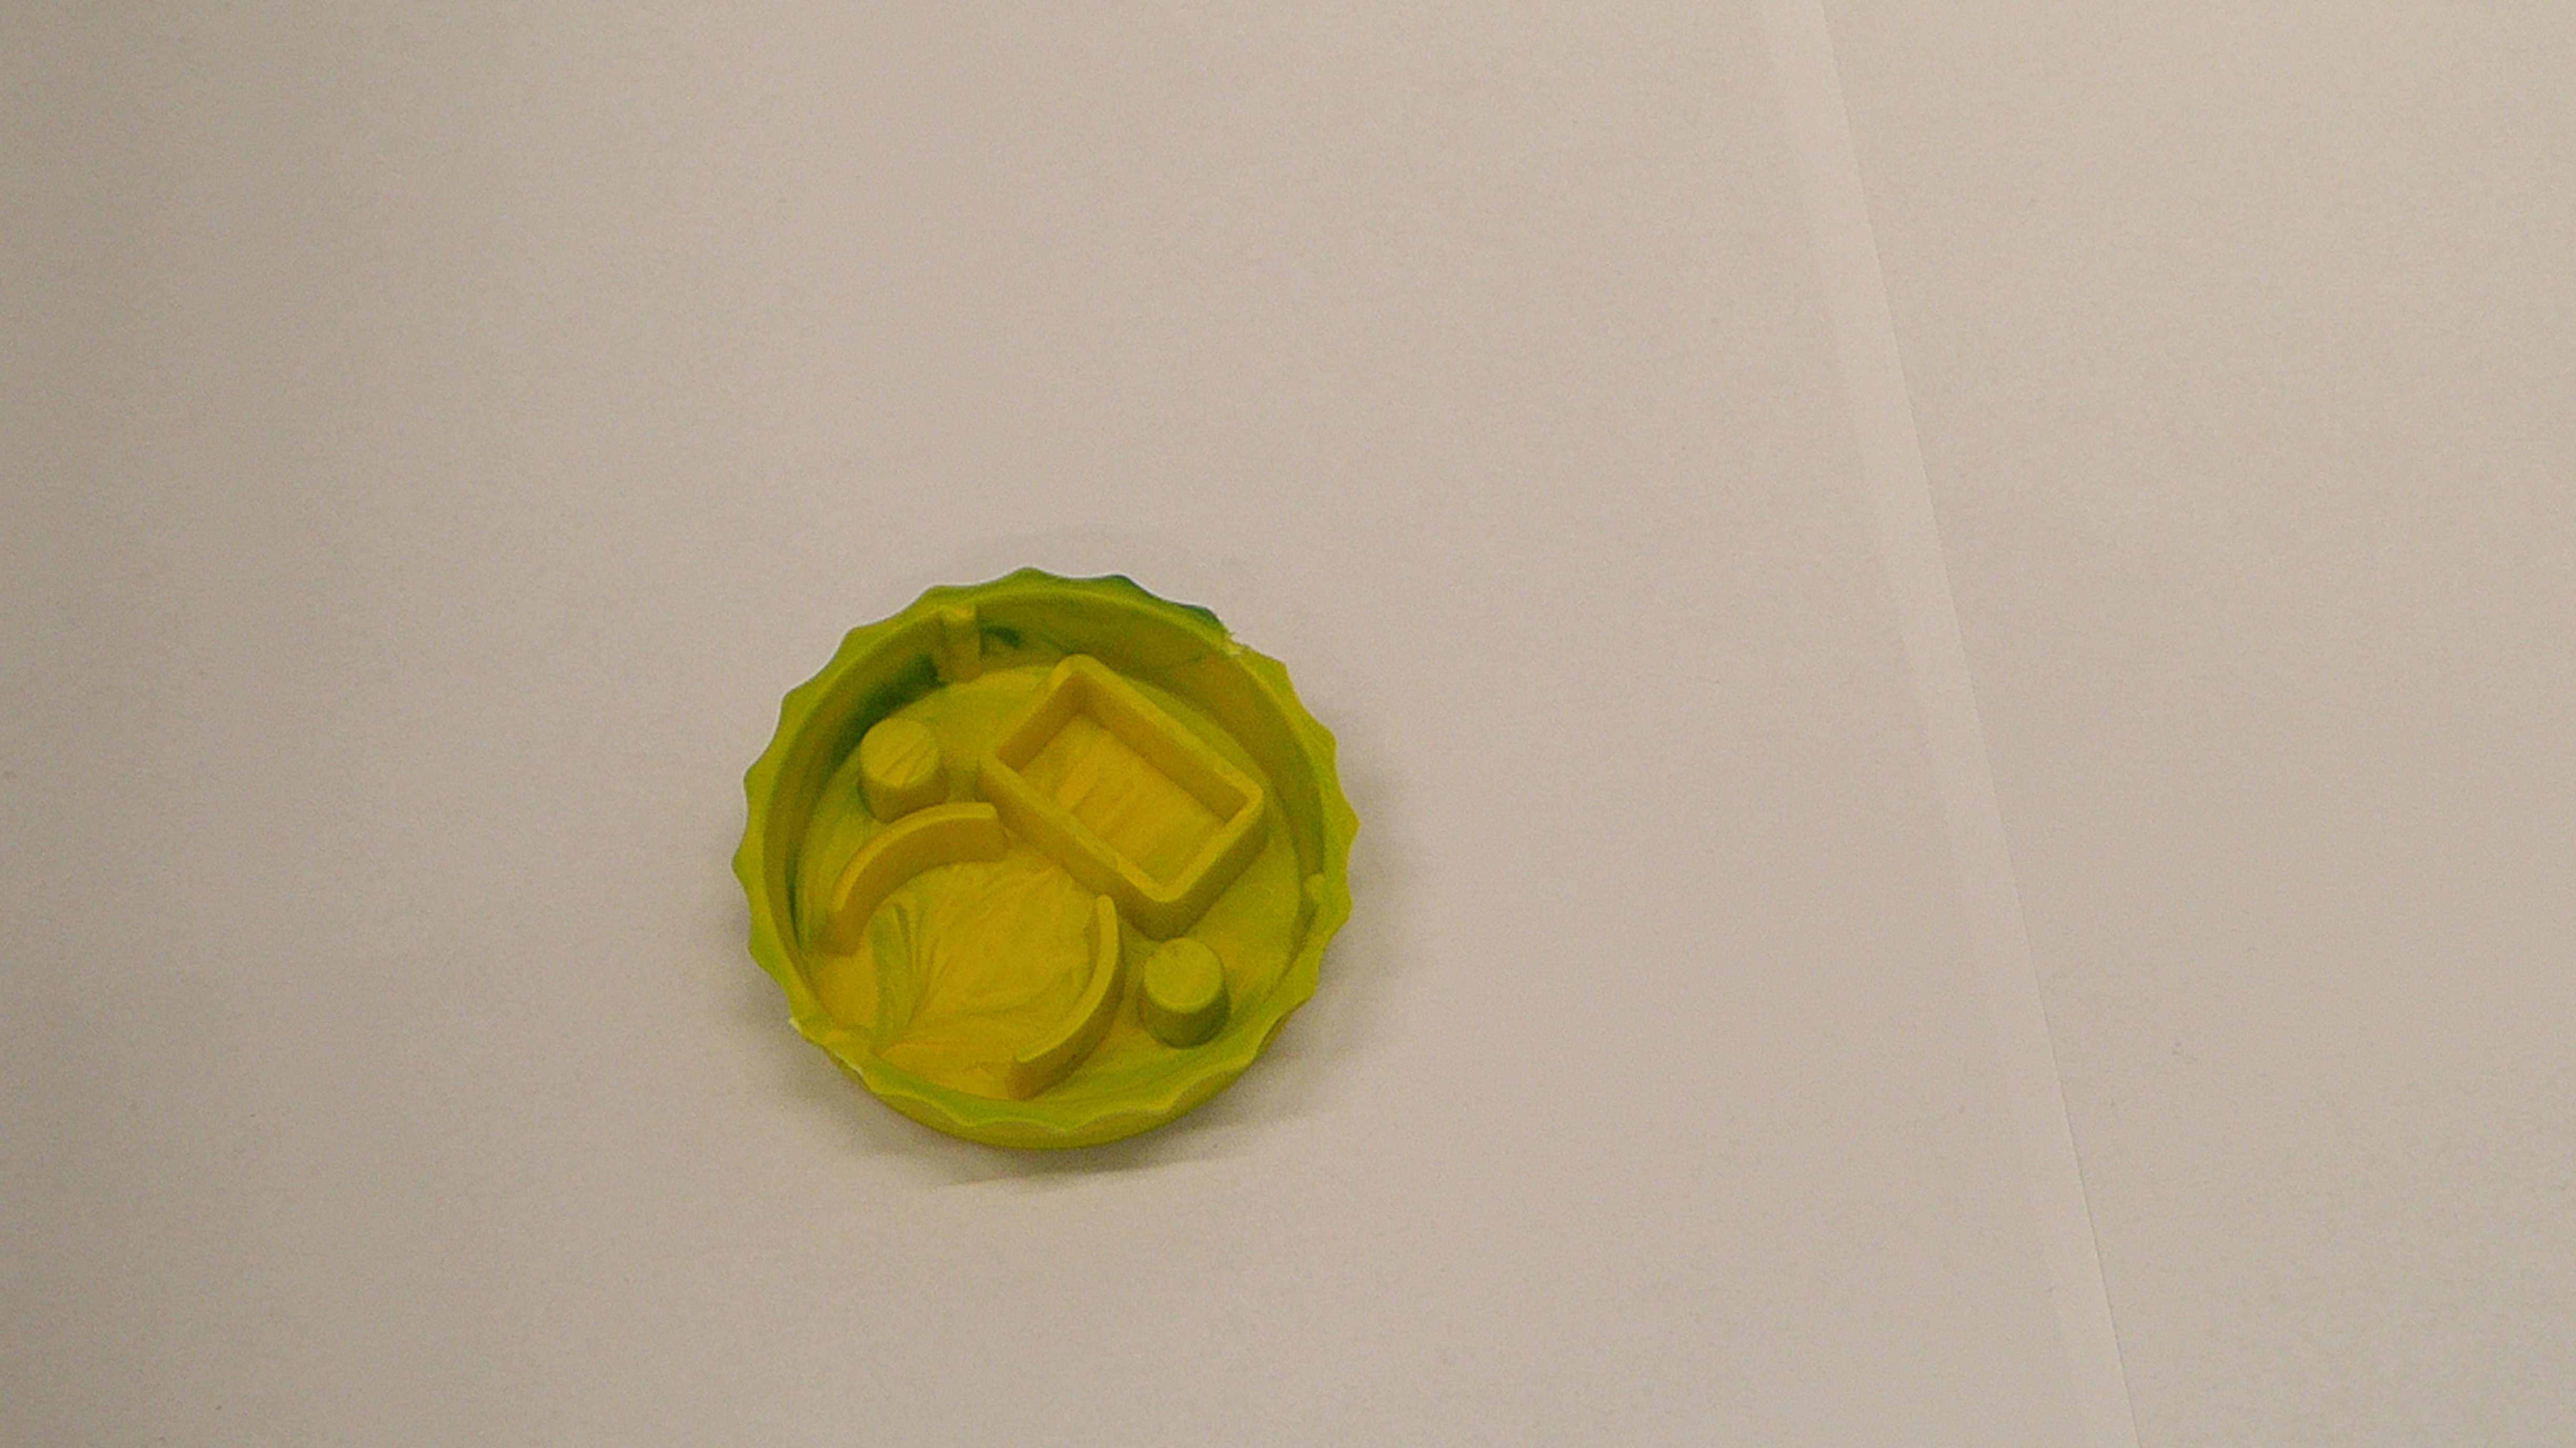
Label: Bottle Opener - Cover